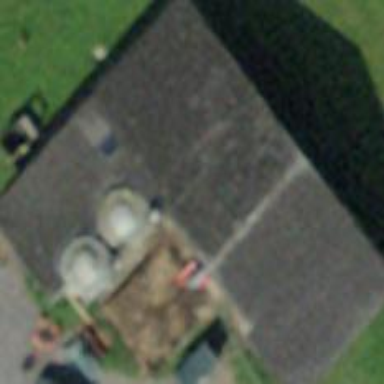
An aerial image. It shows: Barn.